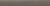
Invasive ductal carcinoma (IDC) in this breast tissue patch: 0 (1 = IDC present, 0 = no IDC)